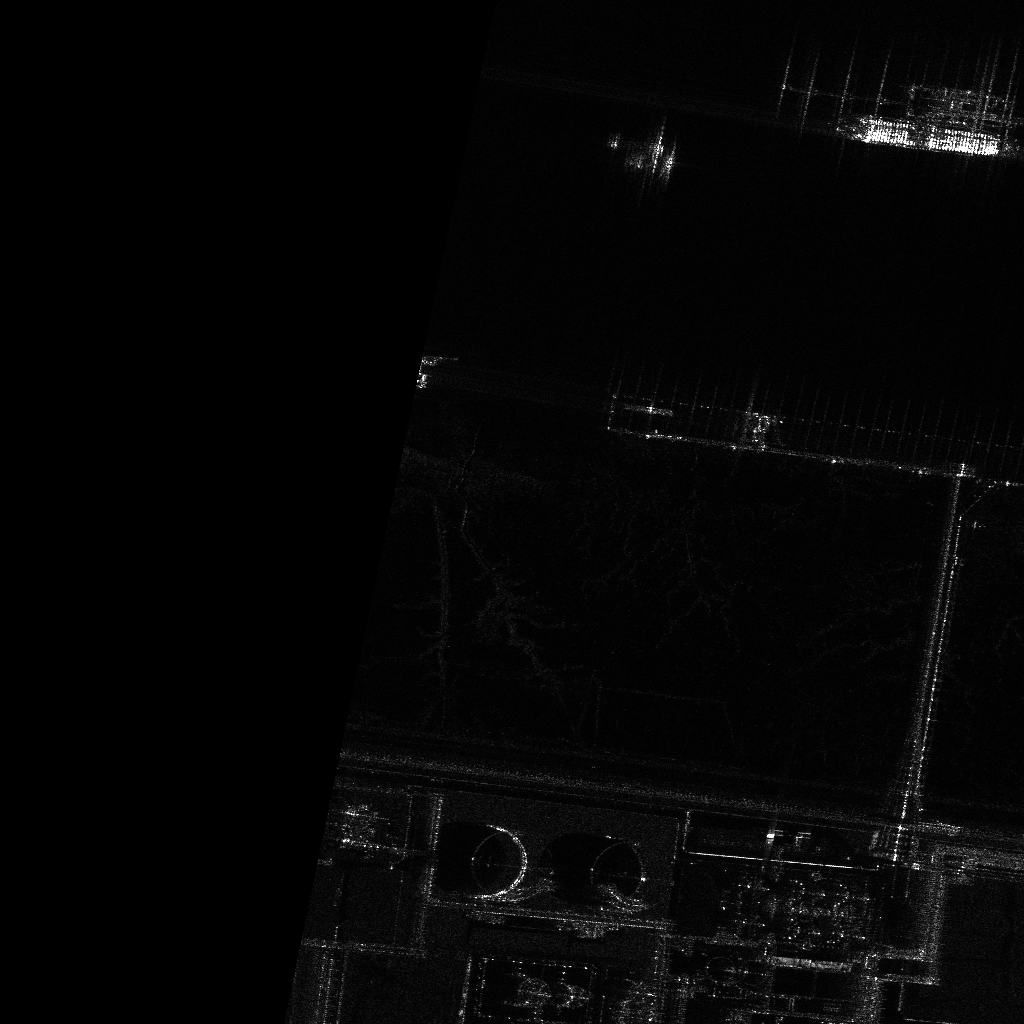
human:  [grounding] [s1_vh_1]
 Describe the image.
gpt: In the satellite image, there is  <ref>1 medium container </ref> <box>[[61, 14, 66, 16, 88]]</box> located at top,  <ref>1 large cell-container </ref> <box>[[83, 11, 99, 16, 7]]</box> located at top right.